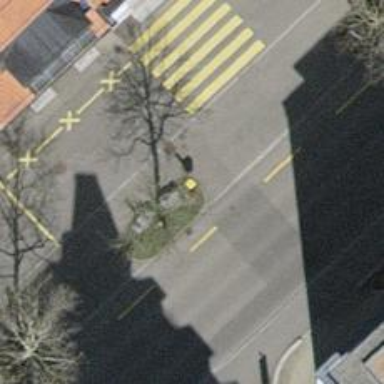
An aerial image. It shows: Post box is visible.